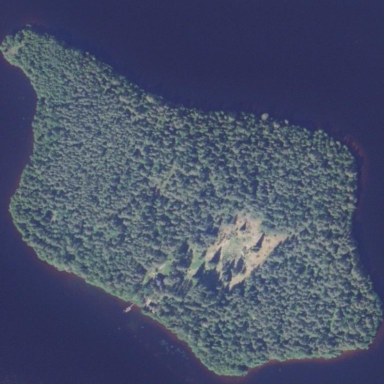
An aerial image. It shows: Islet.